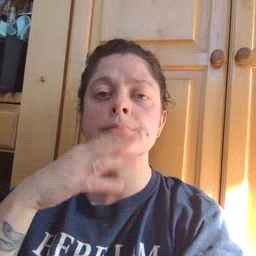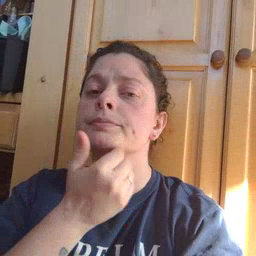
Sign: napkin